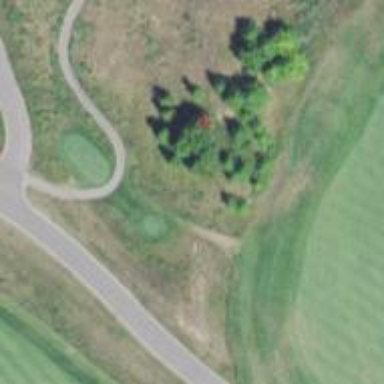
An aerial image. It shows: Path for both road and golf.